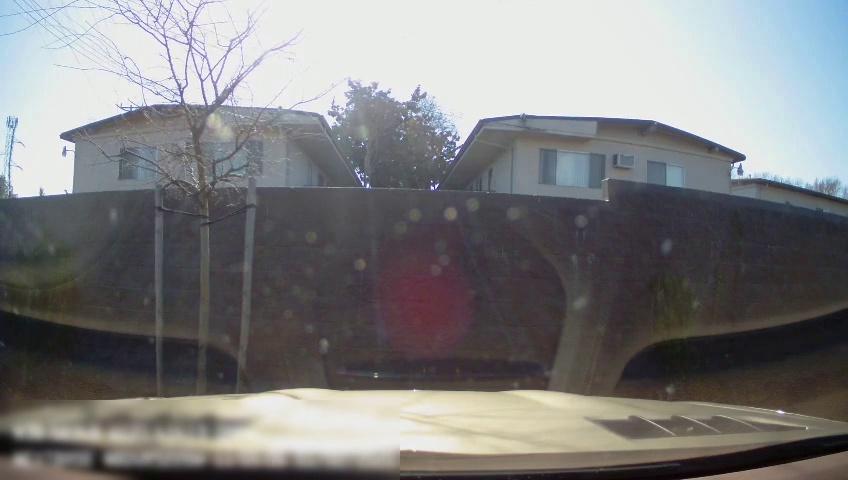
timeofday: Day
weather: Sunny